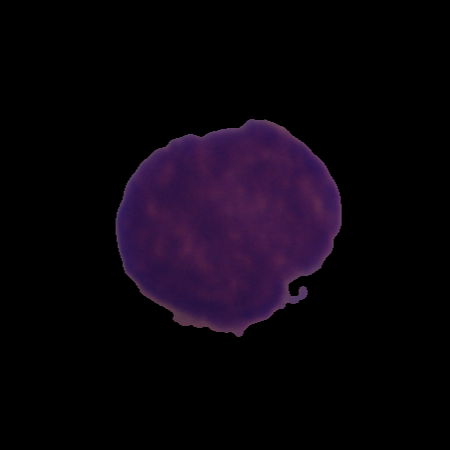
Label: cancer